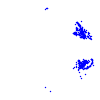
Particle: pion